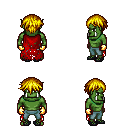
a pixel art fantasy rpg character, male body template, orc, green skin, red tattered cape, teal pants, blonde short bangs hairstyle, gold gloves, ghillies, four views (front, back, left, right), 2x2 character sprite sheet, small pixel art, hard edges, no anti-aliasing